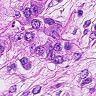
Metastatic tissue present: yes